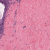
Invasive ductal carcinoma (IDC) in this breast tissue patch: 0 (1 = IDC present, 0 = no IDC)